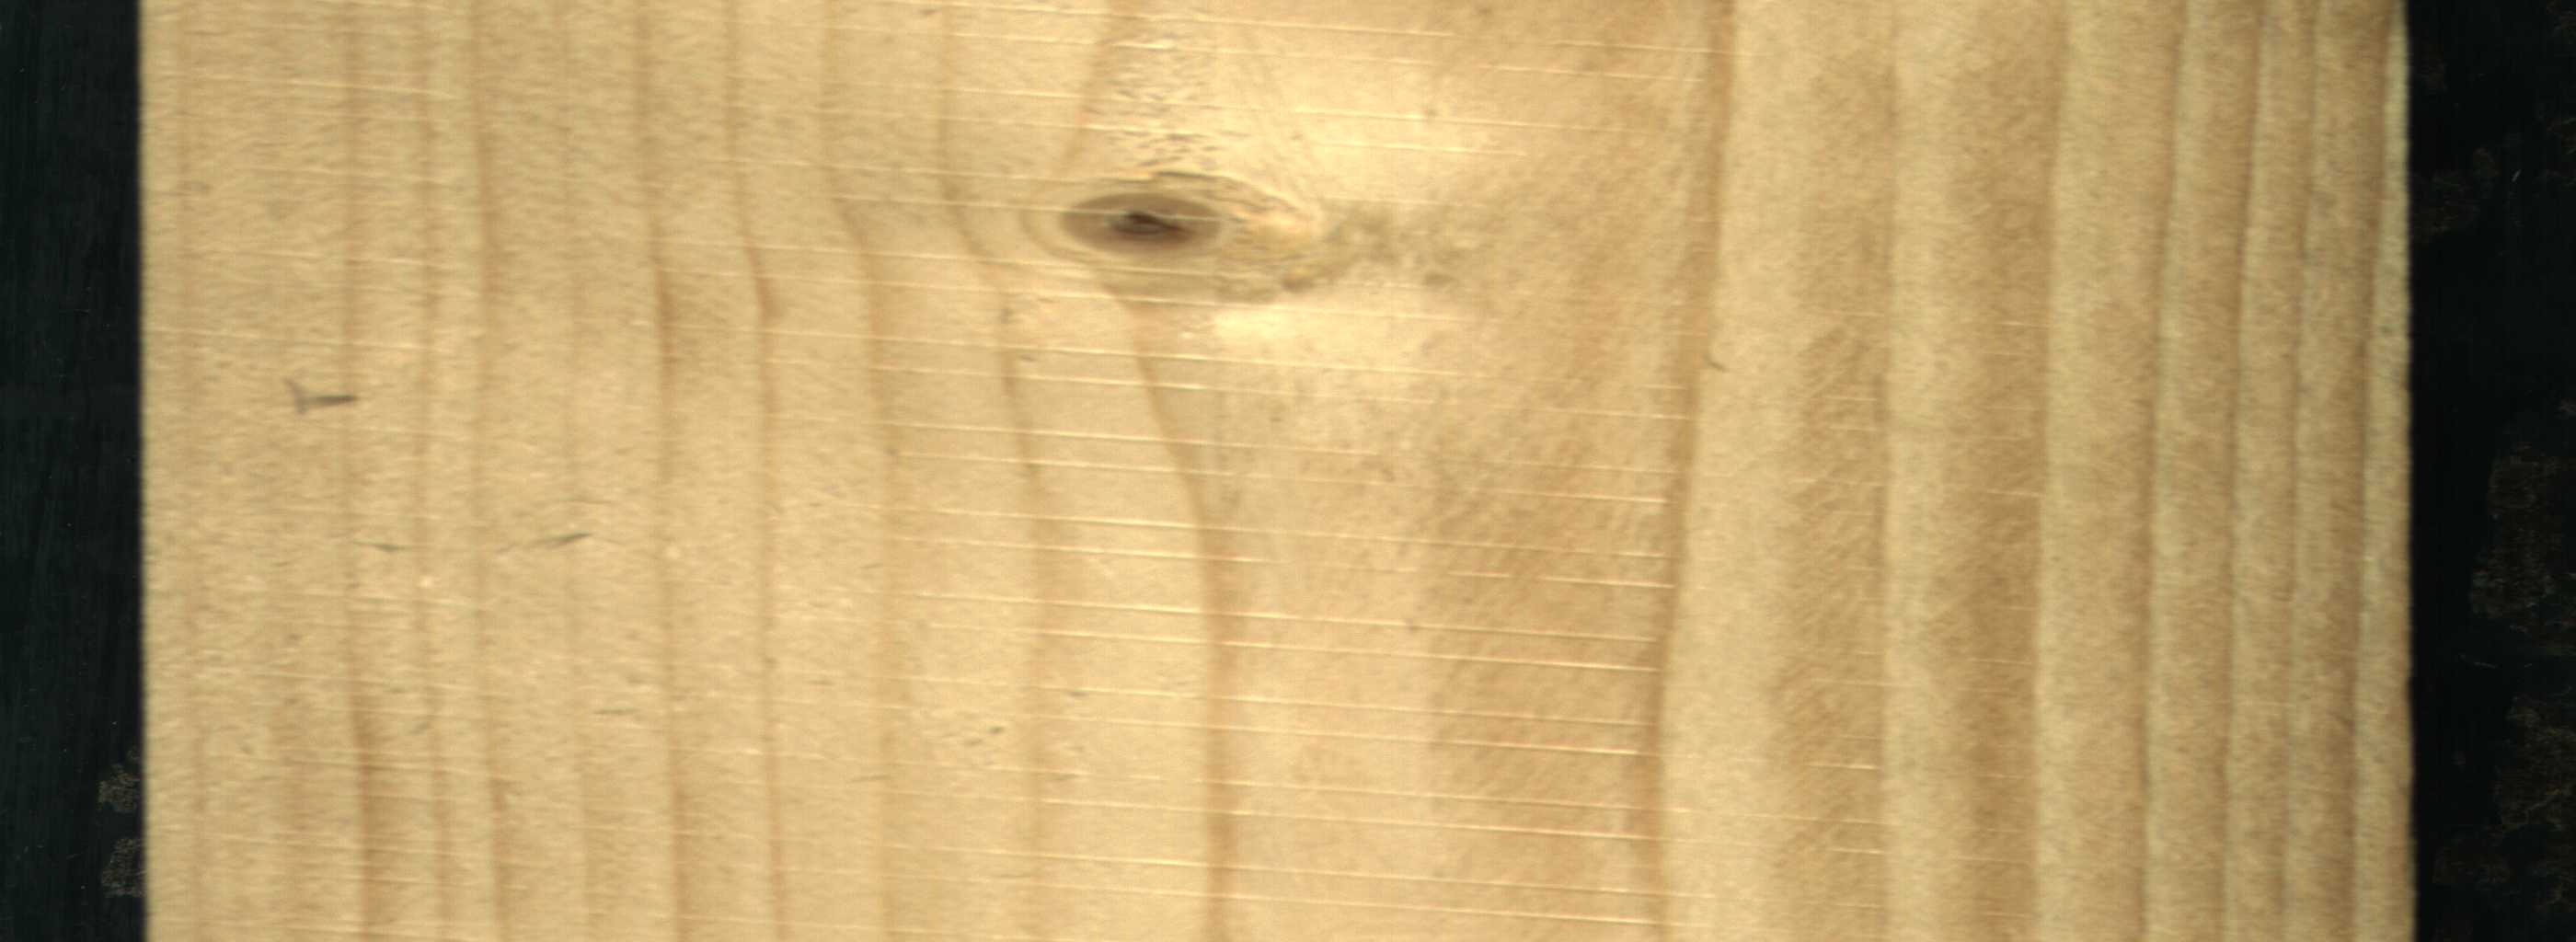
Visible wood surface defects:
Live_Knot